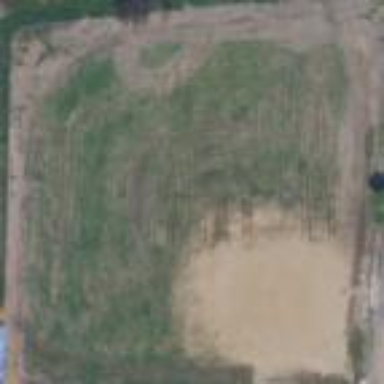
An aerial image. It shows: Baseball pitch for leisure land activities.